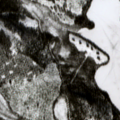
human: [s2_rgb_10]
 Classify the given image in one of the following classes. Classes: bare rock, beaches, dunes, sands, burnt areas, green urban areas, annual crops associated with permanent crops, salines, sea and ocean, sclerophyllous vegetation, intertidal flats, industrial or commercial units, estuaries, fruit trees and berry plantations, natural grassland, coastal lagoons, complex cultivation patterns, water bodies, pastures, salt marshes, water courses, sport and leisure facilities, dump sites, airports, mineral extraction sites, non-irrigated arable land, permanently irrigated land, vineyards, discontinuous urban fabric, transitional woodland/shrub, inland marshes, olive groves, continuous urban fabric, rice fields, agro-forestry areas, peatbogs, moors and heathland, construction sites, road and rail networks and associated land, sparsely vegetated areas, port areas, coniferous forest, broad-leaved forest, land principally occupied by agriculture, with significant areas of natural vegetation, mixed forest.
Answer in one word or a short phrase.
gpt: coniferous forest, transitional woodland/shrub, water bodies